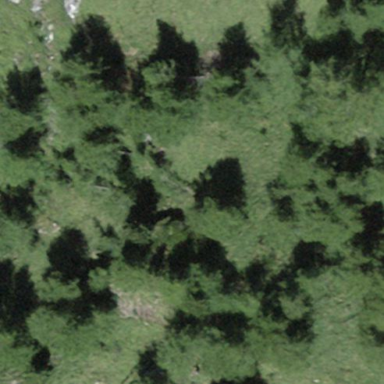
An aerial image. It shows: Beautiful woodland area.